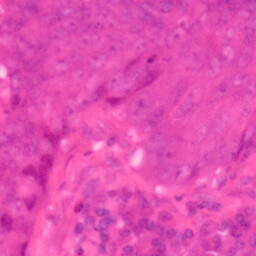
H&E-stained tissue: Colon